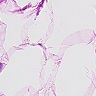
Metastatic tissue present: no